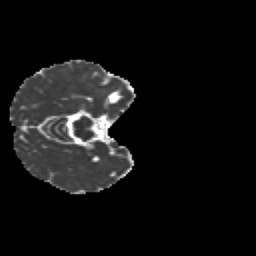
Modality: MD
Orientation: axial
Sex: female
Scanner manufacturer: siemens
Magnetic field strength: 3 T
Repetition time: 5 s
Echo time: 0.071 s